Question: I am having a problem that my date of birth in datagridview is show the default time 12am,
however my access date type of "dateofbirth" is set for only "Short Date"
How can I just only show the date of birth in short date in datagridview?

Here is my datagridview coding.
'''
Public Sub LoadDGV()
Dim SqlQuery As String = "Select * from userss where delete = no"
Dim SqlCommand As New OleDbCommand
Dim SqlAdapter As New OleDbDataAdapter
Dim table As New DataTable
With SqlCommand
.CommandText = SqlQuery
.Connection = conn
End With
With SqlAdapter
.SelectCommand = SqlCommand
.Fill(table)
End With
DataGridView1.Rows.Clear()
For i = 0 To table.Rows.Count - 1
With DataGridView1
.Rows.Add(table.Rows(i)("studentID"), table.Rows(i)("full_name"), table.Rows(i)("password"), table.Rows(i)("course"), table.Rows(i)("dateofbirth"), table.Rows(i)("gender"), table.Rows(i)("imail_address"), table.Rows(i)("tel_no"), table.Rows(i)("handphone_no"))
End With
Next
End Sub
'''
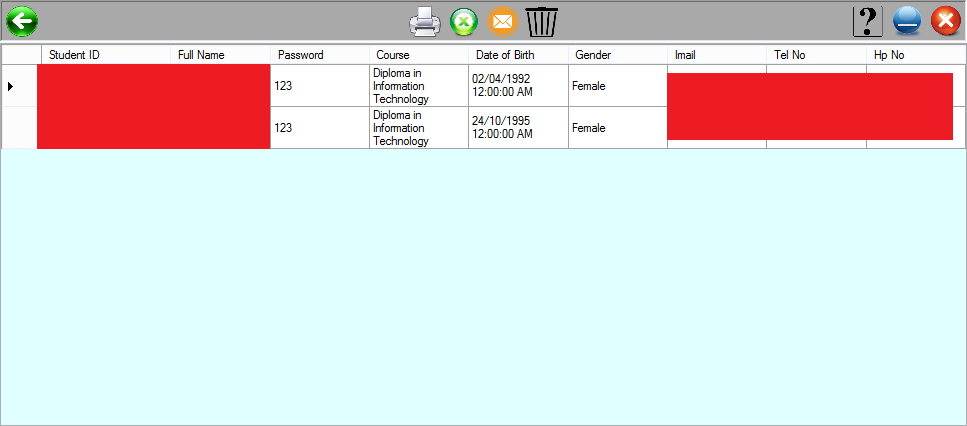
Answer: Use <URL>. "d" will give you the shortdatetime format
'''
MyDatagridview.Columns("columnName").DefaultCellStyle.Format = "d"
'''
Here and are some <URL> formatting strings.